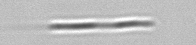
Label: Leptocylindrus